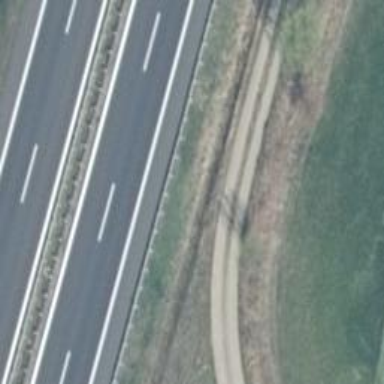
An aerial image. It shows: Track with grade3 tracktype. The surface is concrete in the lanes.